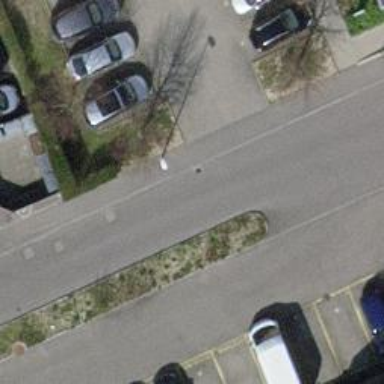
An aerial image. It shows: Road serving as parking aisle.